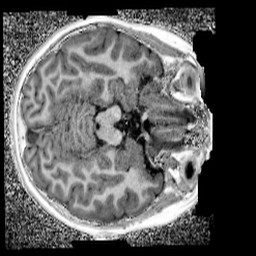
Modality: UNIT1_denoised
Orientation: axial
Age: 10
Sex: female
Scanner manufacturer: siemens
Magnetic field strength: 3 T
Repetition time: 4 s
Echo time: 0.00299 s